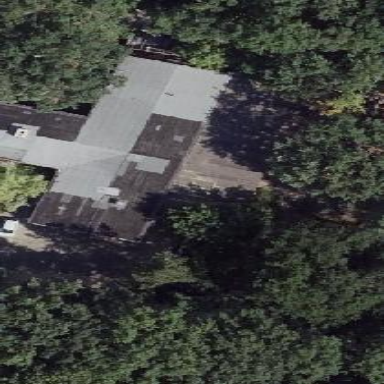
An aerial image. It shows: Skillion-shaped roof on building.